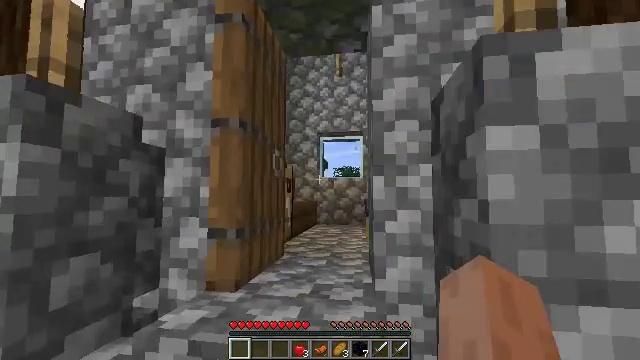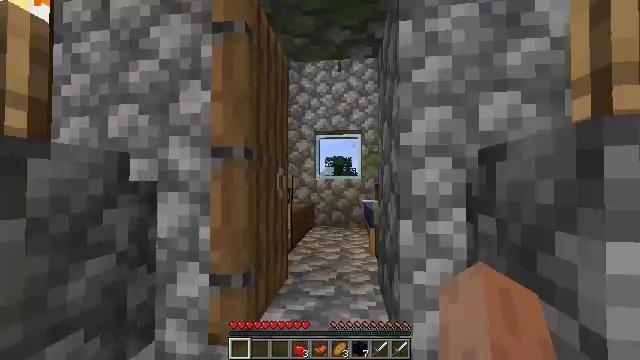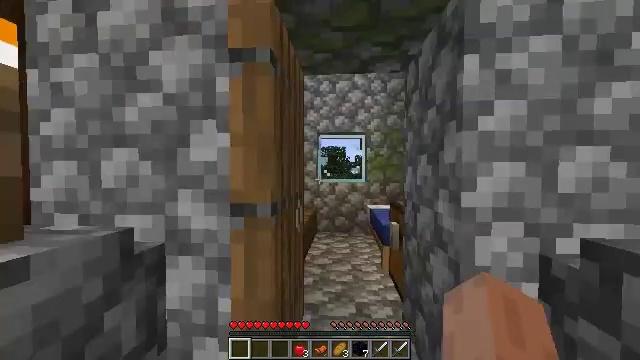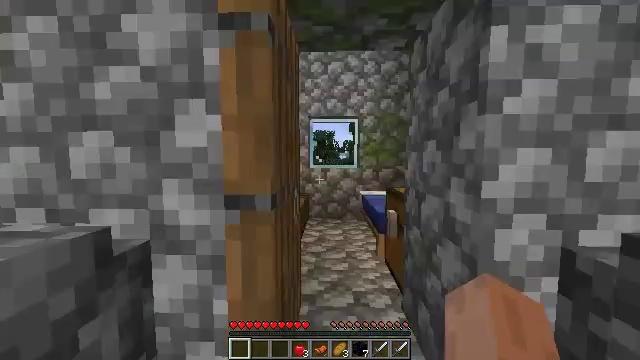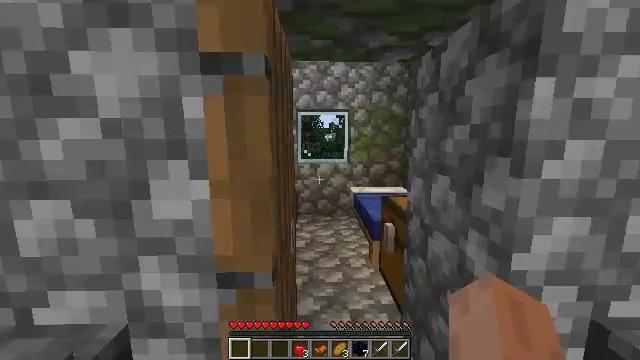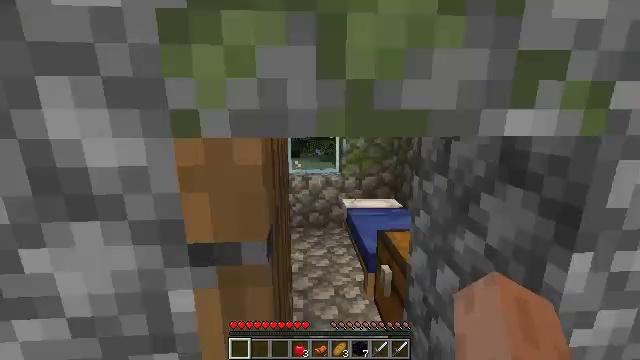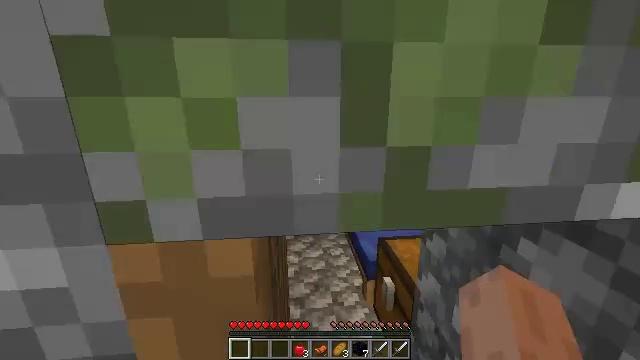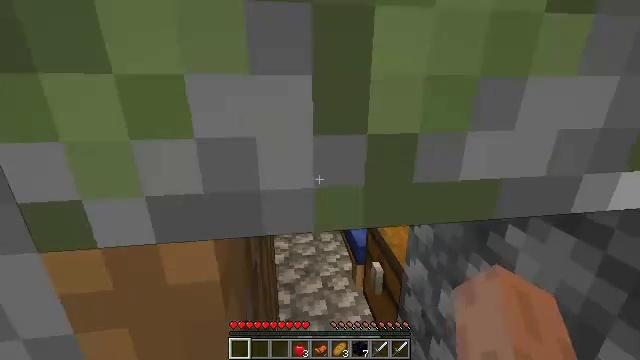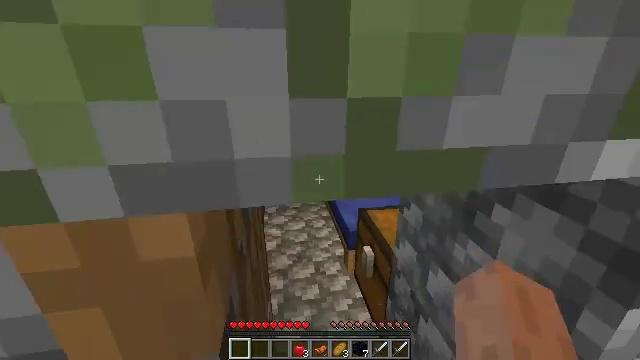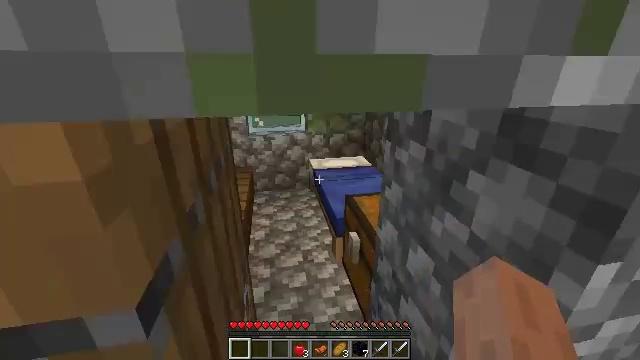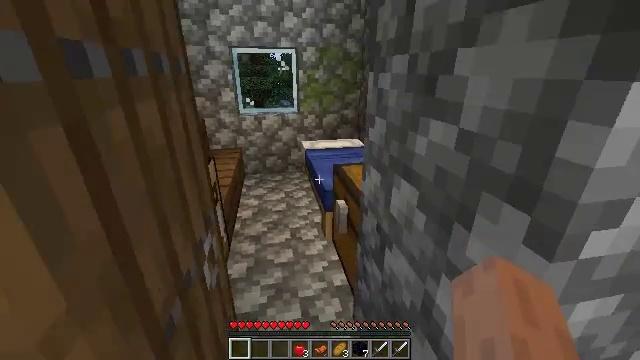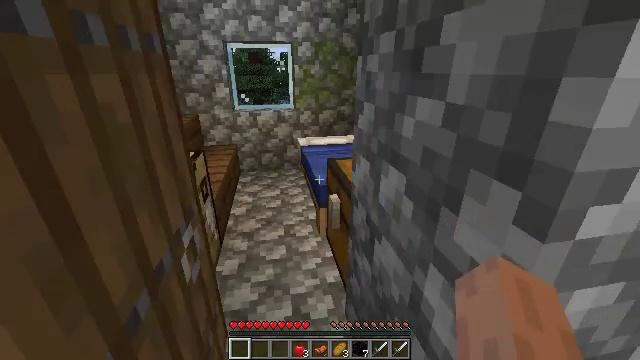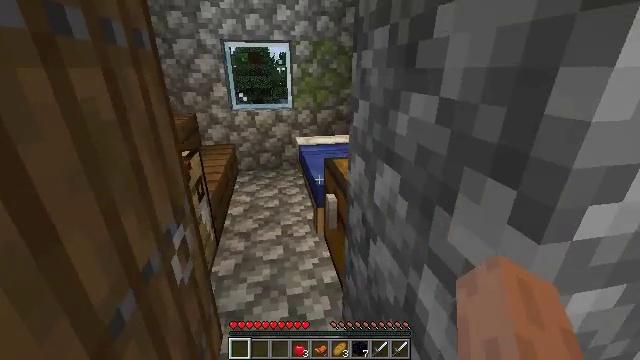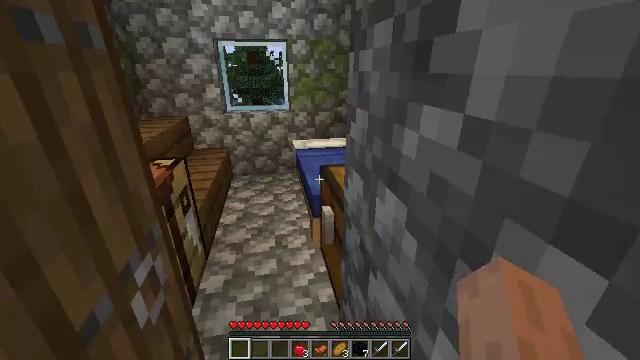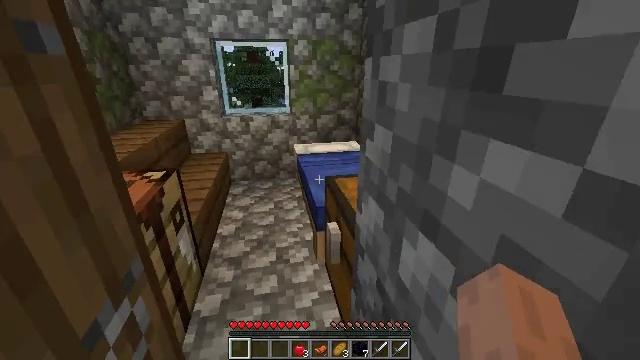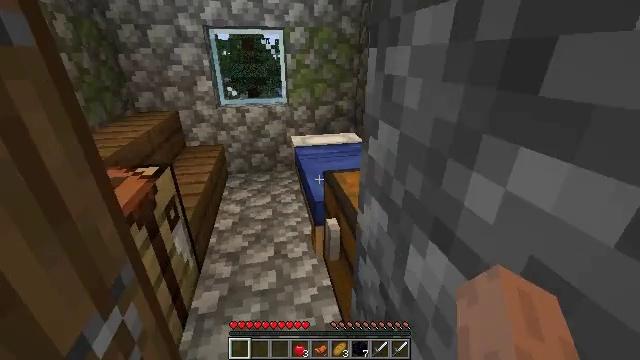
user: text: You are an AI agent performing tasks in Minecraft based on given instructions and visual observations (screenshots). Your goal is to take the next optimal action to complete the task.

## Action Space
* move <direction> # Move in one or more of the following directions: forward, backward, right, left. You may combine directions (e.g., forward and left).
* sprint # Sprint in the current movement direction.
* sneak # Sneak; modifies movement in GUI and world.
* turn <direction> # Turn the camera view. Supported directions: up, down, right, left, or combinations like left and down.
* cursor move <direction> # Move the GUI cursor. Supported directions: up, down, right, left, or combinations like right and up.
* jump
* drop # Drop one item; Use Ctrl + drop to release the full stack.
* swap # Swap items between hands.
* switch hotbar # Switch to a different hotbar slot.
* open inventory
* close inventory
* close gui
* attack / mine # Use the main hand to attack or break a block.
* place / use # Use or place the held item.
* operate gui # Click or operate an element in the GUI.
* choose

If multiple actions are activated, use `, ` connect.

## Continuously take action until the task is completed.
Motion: motion action
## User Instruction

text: Dismantle the blue bed.
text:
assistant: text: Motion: move forward and move left, turn right and down
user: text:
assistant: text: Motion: move forward and move left, turn right and down
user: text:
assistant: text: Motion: move forward, turn right and down
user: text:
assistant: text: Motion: move forward, turn right and down
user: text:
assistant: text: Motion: move forward, turn right and down
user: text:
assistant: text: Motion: move forward, turn right and down
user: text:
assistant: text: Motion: move forward, turn right and down
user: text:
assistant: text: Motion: move forward and move right, turn right and down
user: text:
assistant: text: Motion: move forward and move right, turn right and down
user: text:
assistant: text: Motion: move forward and move right
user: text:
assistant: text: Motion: move forward and move right
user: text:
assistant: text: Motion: move forward and move right
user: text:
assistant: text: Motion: move forward
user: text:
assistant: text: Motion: move forward
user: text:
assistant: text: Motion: move forward, turn down
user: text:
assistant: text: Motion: move forward, turn right and down
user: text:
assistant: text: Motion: move forward, turn right and down
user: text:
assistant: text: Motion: turn right and down, use / place
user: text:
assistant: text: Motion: turn right, use / place
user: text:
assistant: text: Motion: turn right and down, use / place
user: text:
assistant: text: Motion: turn right
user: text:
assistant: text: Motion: turn right
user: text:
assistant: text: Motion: no_op
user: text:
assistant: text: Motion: no_op
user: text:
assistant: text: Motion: no_op
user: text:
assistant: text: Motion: no_op
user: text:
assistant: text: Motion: no_op
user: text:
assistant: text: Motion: no_op
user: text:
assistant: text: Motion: no_op
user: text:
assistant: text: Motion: cursor move up